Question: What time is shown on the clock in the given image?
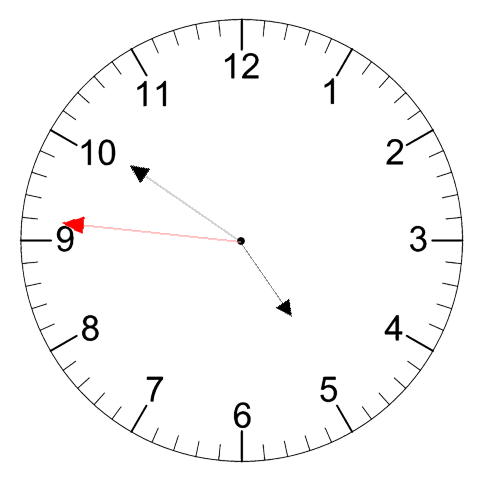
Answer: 04:50:46